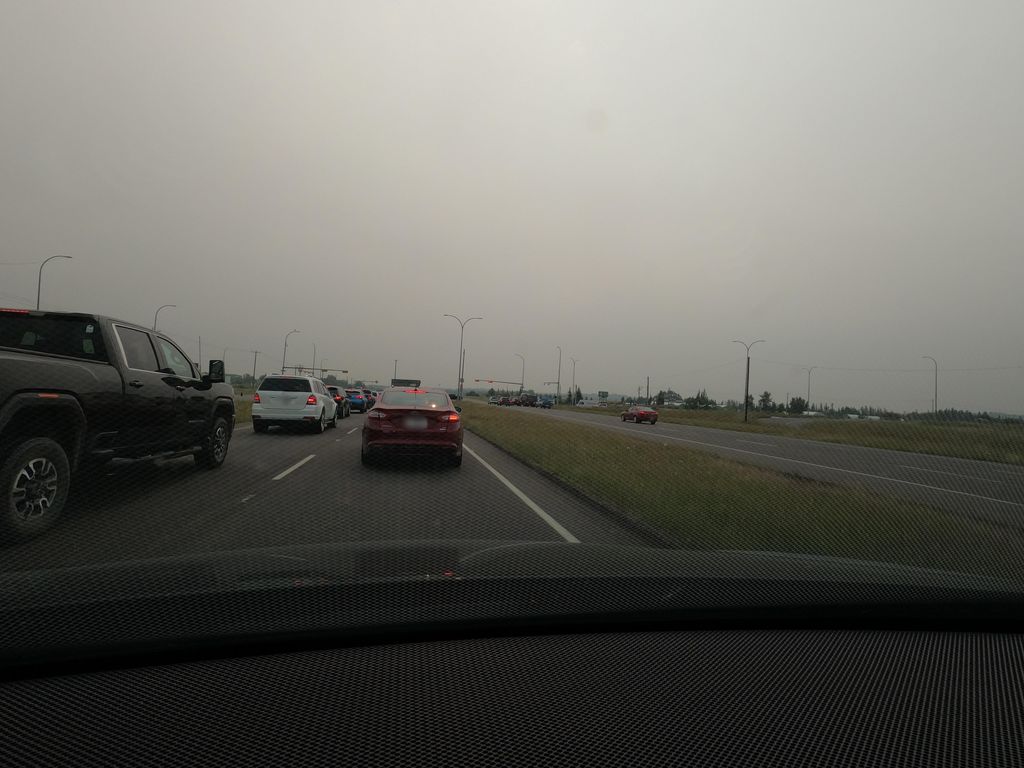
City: calgary